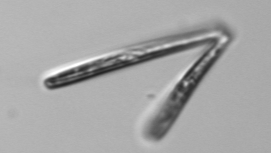
Label: Thalassionema